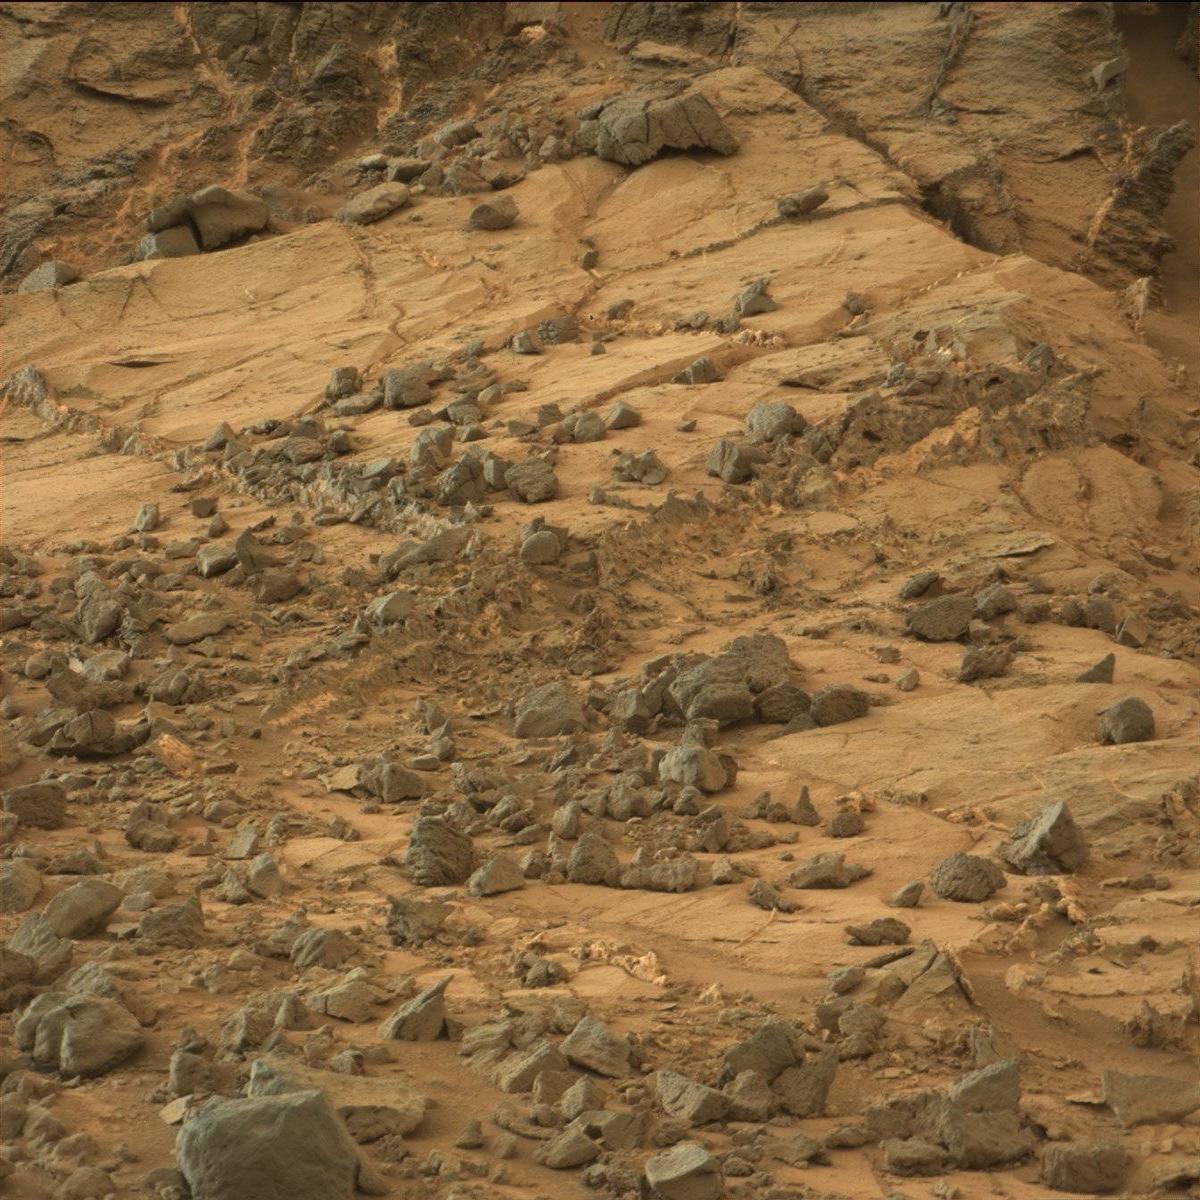
Terrain classes present: Bedrock, Sand / Soil